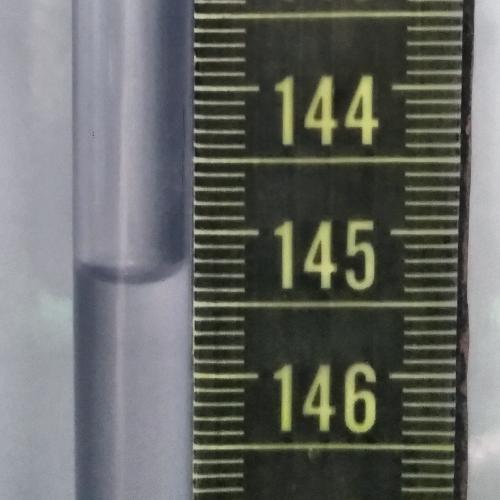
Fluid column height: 145.3 cm